Aerial crown-view tile of a tropical tree (Barro Colorado Island, Panama), acquired 20241216:
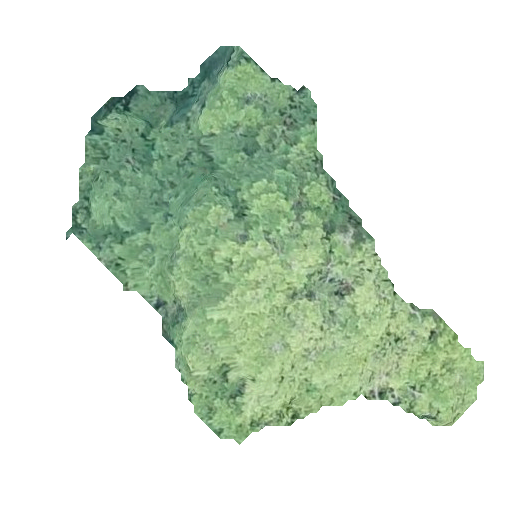
Species: Terminalia amazonia
GBIF accepted scientific name: Terminalia amazonica
Crown area: 129.027 m²